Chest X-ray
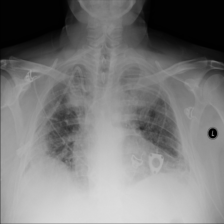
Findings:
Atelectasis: negative
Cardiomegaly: positive
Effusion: positive
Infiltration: negative
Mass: negative
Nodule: negative
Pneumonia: negative
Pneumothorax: negative
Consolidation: positive
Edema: negative
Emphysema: negative
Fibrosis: negative
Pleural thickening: negative
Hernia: negative